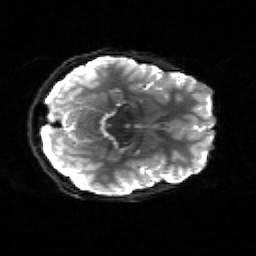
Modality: sbref
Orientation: axial
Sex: male
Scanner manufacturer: siemens
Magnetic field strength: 3 T
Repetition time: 5 s
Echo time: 0.071 s